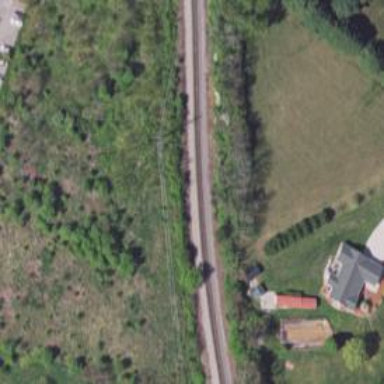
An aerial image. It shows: Railway track.